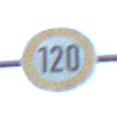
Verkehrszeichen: Geschwindigkeit120
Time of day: SunriseSunset
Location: Outdoor (RoadRail)
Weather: PartlyCloudy
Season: NotSpecified
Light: Natural